Interaction volume radius: 10 \u00c5
Interaction volume height: 15 \u00c5
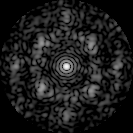
Disorder parameter: 0.6399